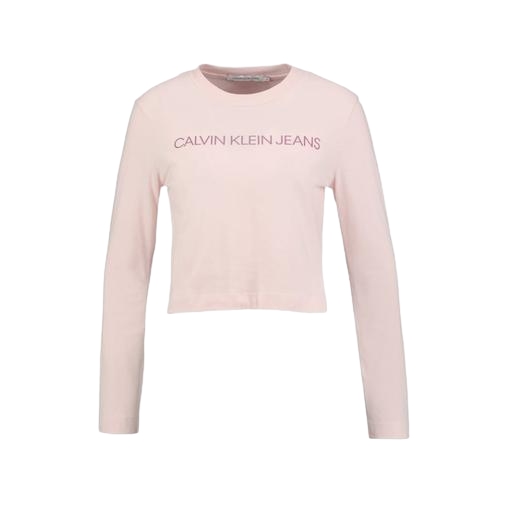
logo-embroidered top, pink long sleeve crop top, pink long-sleeve t-shirt, white background